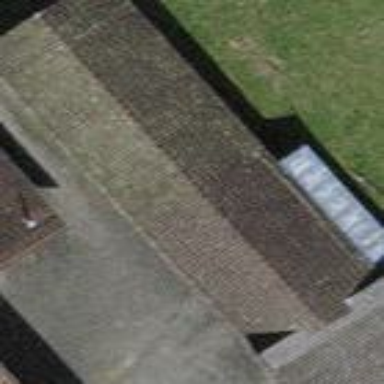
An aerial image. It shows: Barn.